Interaction volume radius: 10 \u00c5
Interaction volume height: 15 \u00c5
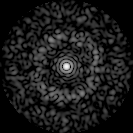
Disorder parameter: 0.8596